Aerial crown-view tile of a tropical tree (Barro Colorado Island, Panama), acquired 20240918:
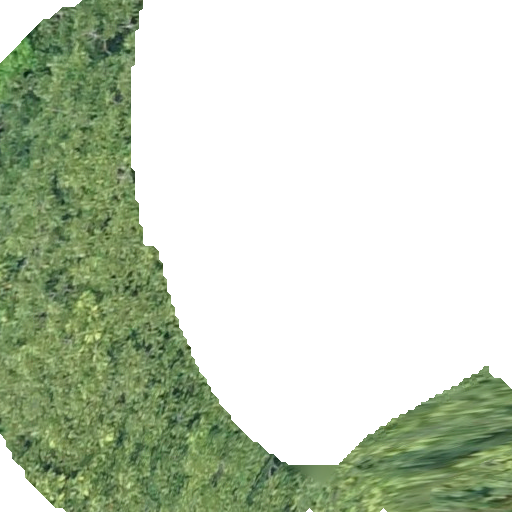
Species: Dipteryx oleifera
GBIF accepted scientific name: Dipteryx oleifera
Crown area: 452.274 m²